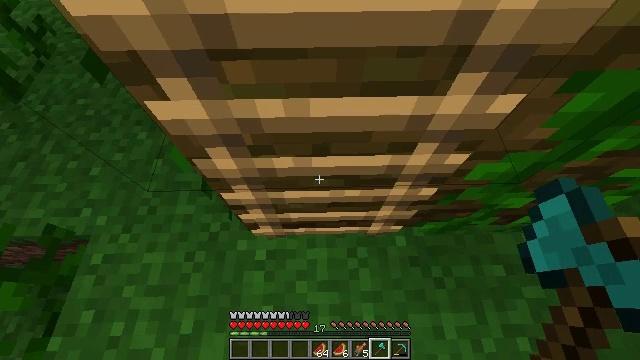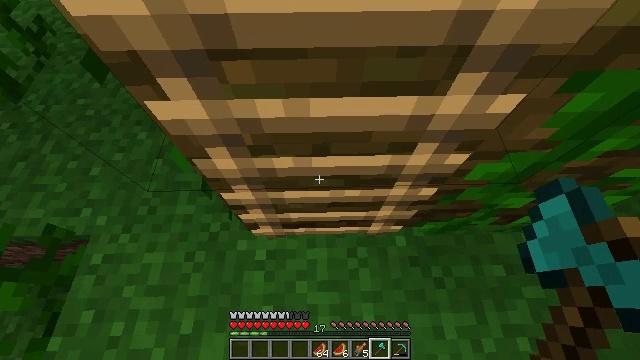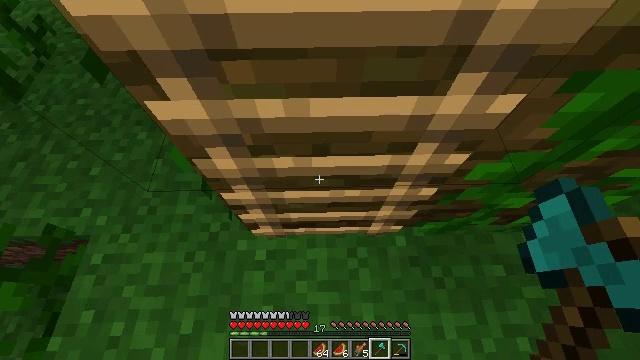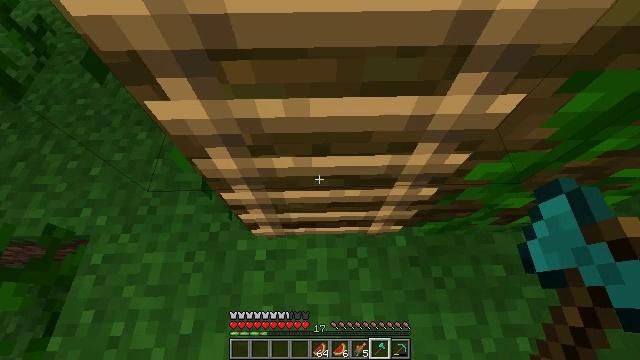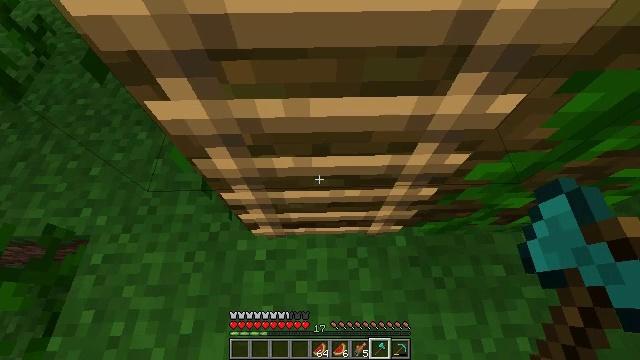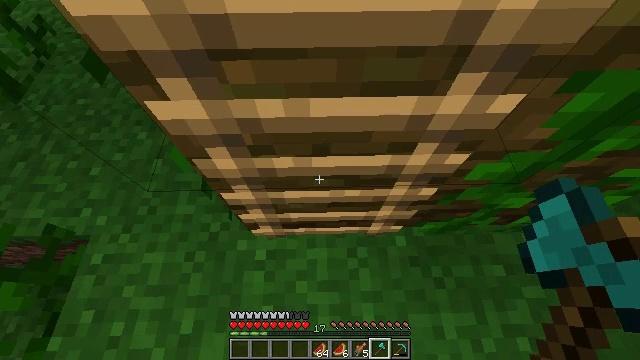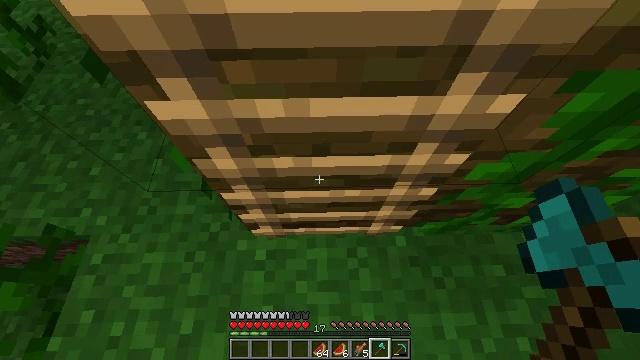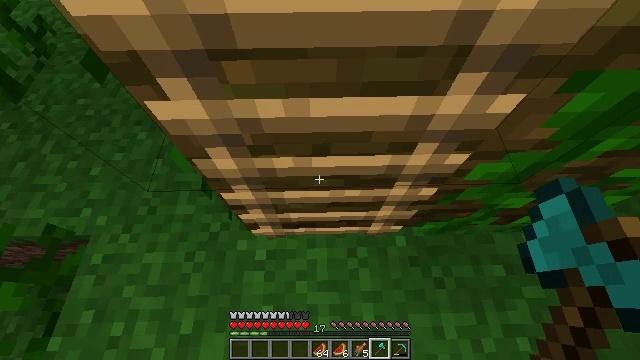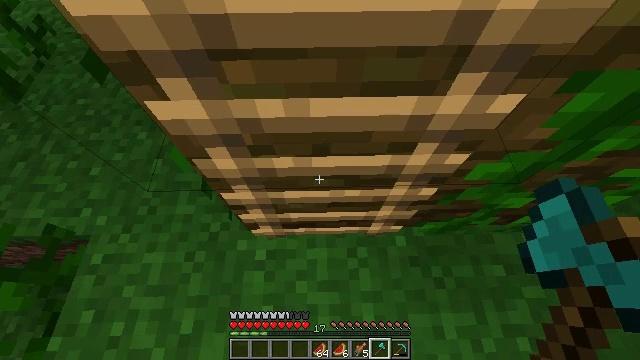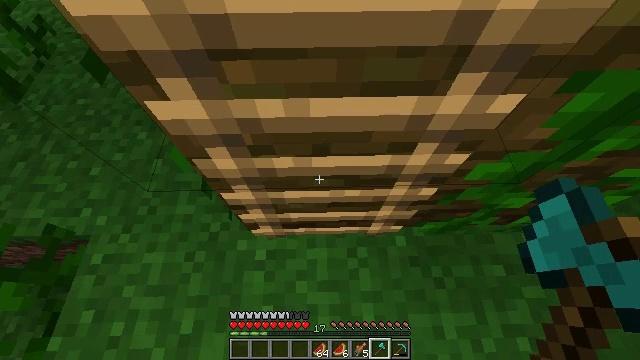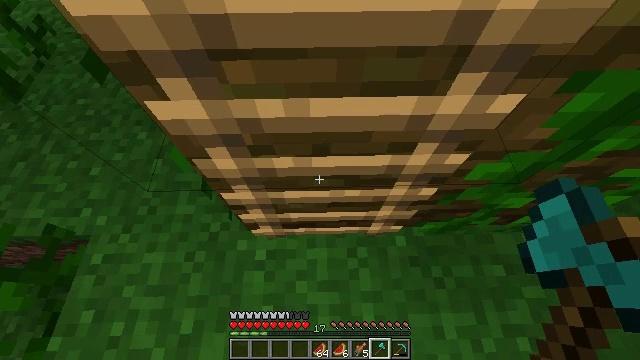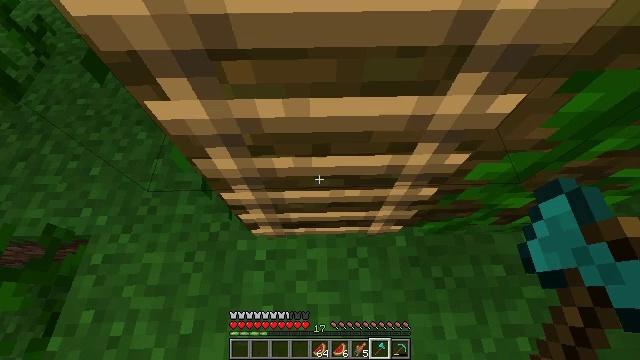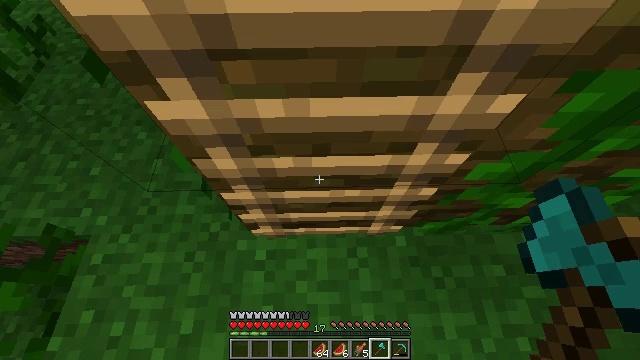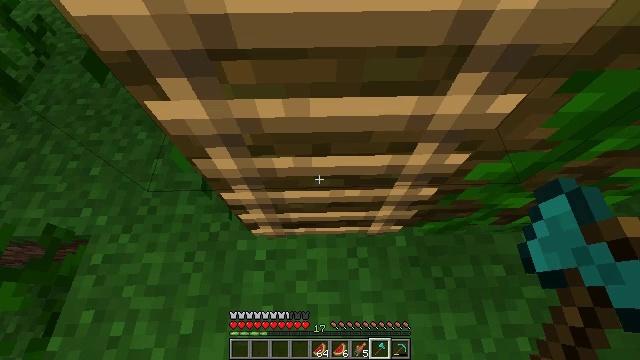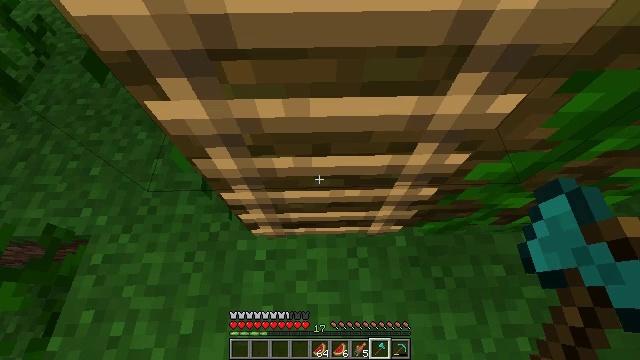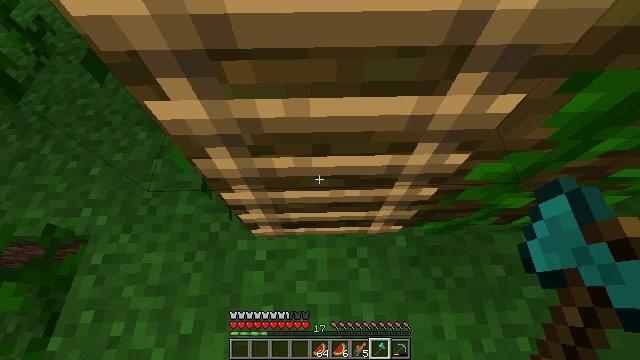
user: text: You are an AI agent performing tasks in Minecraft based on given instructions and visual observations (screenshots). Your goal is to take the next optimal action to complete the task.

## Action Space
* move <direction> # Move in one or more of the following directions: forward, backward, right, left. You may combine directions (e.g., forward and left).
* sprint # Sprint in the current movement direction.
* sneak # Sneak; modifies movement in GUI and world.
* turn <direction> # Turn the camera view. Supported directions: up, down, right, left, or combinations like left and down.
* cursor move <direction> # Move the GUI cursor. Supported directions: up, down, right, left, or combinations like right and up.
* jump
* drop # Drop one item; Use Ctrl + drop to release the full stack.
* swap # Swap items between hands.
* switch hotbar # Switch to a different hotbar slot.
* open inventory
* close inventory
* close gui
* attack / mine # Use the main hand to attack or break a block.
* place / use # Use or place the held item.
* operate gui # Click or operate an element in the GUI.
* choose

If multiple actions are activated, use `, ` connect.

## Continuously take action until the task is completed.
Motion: motion action
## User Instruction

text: Clear the jungle leaves to make way.
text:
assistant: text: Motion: no_op
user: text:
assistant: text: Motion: no_op
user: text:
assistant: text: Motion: no_op
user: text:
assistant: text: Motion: no_op
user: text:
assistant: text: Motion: no_op
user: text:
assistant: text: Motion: no_op
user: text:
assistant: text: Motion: no_op
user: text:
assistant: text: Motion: no_op
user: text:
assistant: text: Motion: no_op
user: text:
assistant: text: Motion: no_op
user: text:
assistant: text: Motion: no_op
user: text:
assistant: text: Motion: no_op
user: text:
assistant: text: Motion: no_op
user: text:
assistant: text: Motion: no_op
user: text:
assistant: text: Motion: no_op
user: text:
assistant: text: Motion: no_op
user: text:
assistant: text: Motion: no_op
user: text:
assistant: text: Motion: no_op
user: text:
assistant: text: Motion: no_op
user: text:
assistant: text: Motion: no_op
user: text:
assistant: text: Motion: no_op
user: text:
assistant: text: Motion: no_op
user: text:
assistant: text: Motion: no_op
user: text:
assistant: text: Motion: no_op
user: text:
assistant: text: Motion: no_op
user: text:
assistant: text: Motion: no_op
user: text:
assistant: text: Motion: no_op
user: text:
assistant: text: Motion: no_op
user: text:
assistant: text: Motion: no_op
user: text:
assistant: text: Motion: no_op